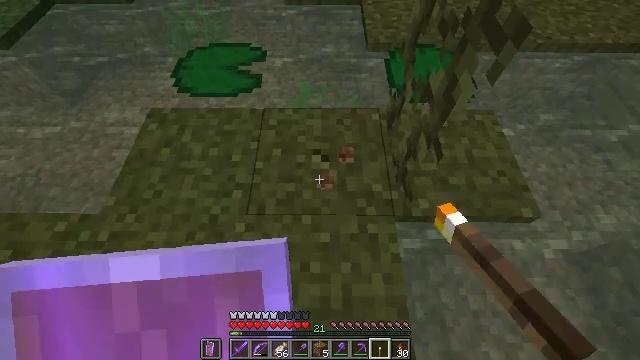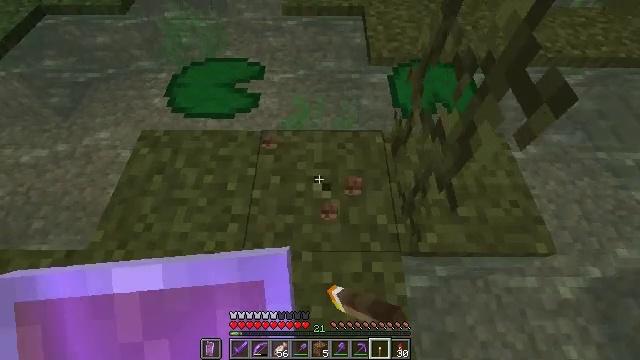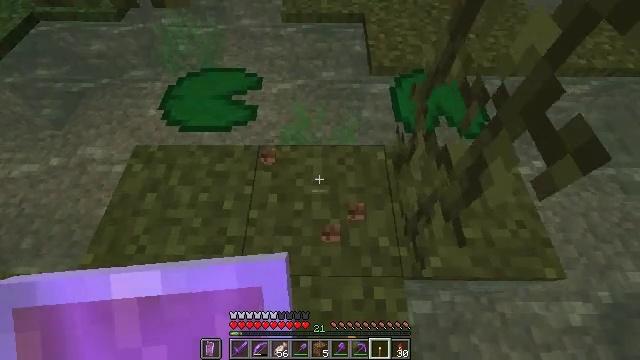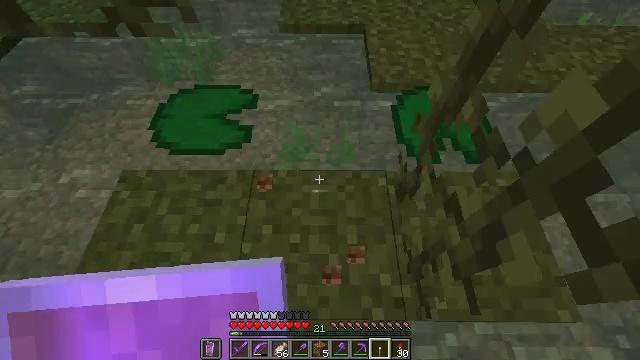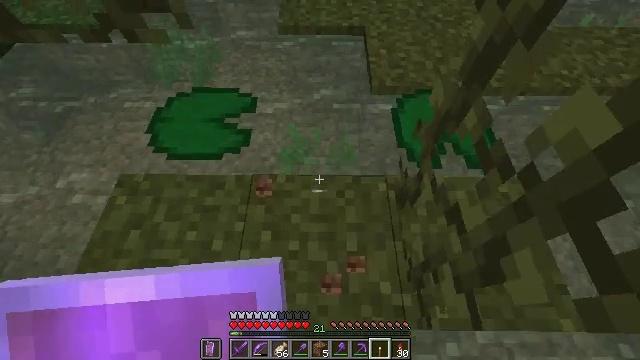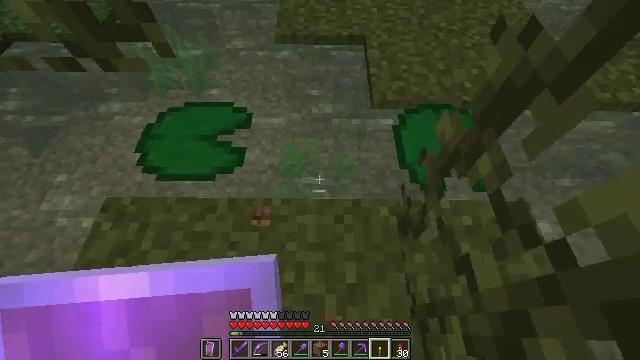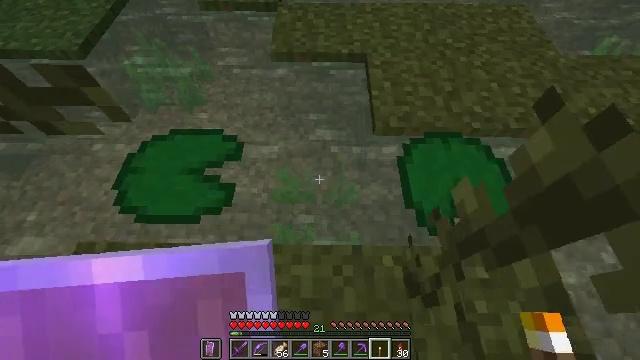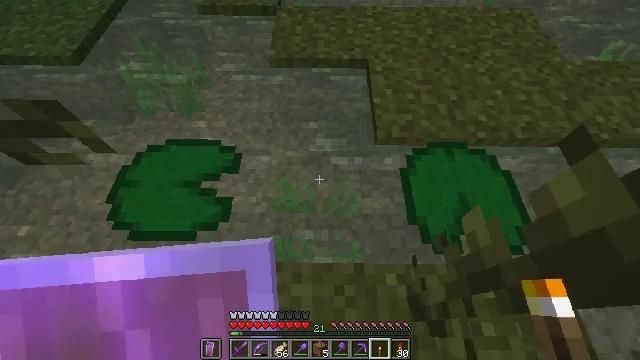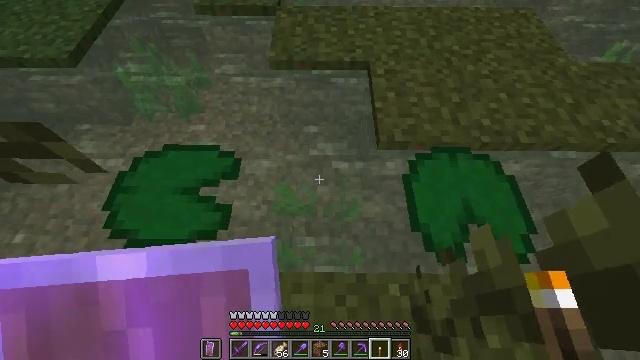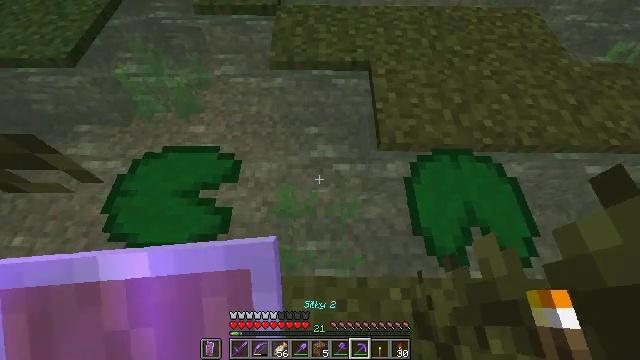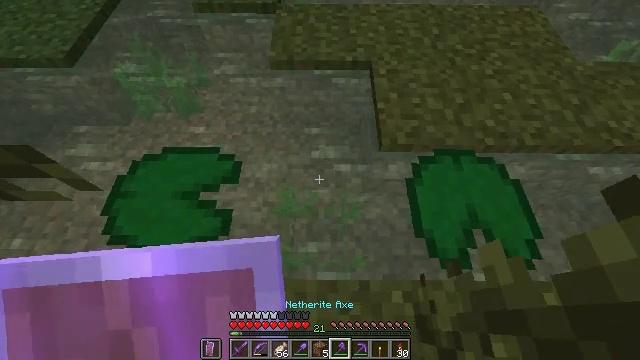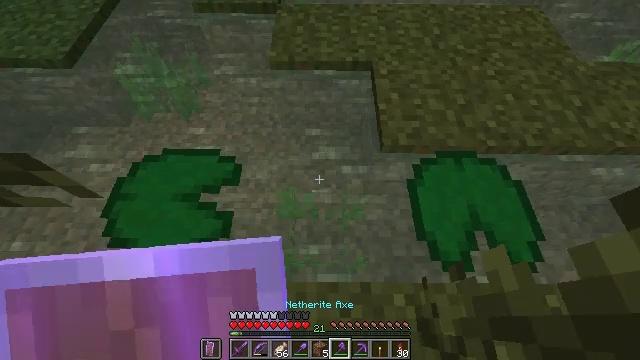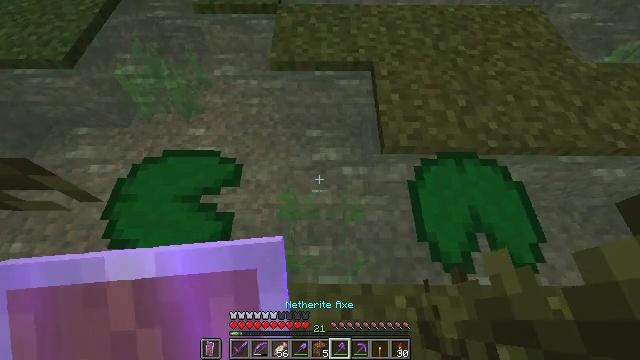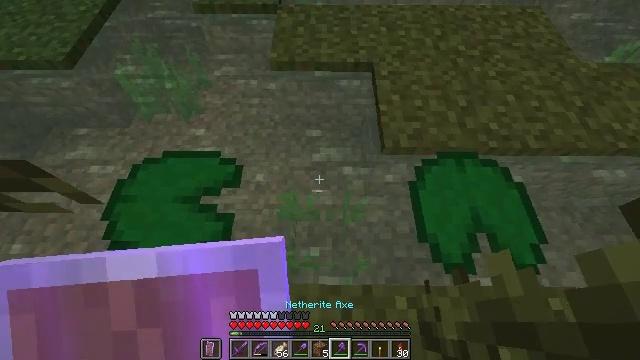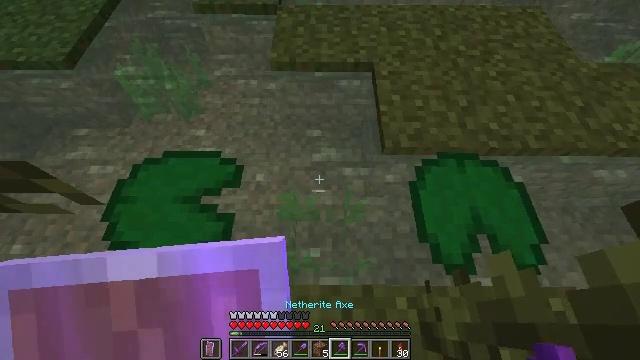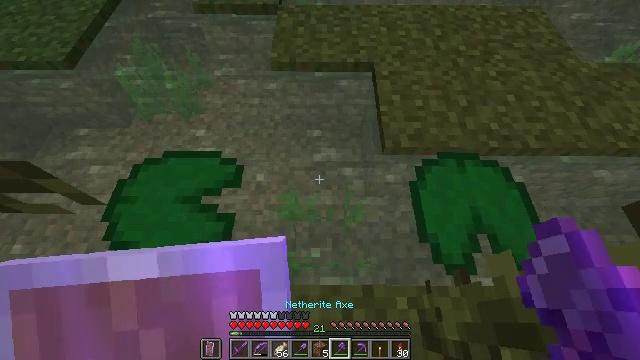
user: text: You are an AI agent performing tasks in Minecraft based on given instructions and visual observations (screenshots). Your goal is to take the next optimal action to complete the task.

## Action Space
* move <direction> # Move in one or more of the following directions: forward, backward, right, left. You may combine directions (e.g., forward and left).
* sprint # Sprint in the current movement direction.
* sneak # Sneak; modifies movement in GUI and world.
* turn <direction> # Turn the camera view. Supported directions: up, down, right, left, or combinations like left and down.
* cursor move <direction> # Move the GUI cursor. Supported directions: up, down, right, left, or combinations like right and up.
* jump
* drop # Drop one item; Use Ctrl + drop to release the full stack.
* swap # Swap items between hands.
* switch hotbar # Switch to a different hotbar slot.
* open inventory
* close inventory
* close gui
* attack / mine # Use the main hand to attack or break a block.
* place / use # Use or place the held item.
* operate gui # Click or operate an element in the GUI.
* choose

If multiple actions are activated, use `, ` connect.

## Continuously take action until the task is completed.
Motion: motion action
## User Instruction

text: Break the seagrass in the ocean.
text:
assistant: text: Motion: move forward, attack / mine
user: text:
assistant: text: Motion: move forward
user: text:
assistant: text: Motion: move forward
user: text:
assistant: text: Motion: move forward
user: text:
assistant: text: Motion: move forward
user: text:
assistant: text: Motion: move forward
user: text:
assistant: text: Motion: no_op
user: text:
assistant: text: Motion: no_op
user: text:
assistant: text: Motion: no_op
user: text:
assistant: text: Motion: no_op
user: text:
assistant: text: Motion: no_op
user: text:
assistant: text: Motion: no_op
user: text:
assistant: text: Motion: no_op
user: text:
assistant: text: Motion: no_op
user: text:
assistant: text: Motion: no_op
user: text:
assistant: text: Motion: no_op
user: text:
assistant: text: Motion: no_op
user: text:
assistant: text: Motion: no_op
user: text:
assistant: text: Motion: no_op
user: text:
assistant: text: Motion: no_op
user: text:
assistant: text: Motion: no_op
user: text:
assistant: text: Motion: no_op
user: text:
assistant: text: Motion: no_op
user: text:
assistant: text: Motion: no_op
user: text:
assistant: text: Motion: no_op
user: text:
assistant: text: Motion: no_op
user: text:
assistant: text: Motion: no_op
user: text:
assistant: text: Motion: no_op
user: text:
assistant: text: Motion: no_op
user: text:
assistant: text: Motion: no_op